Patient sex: M
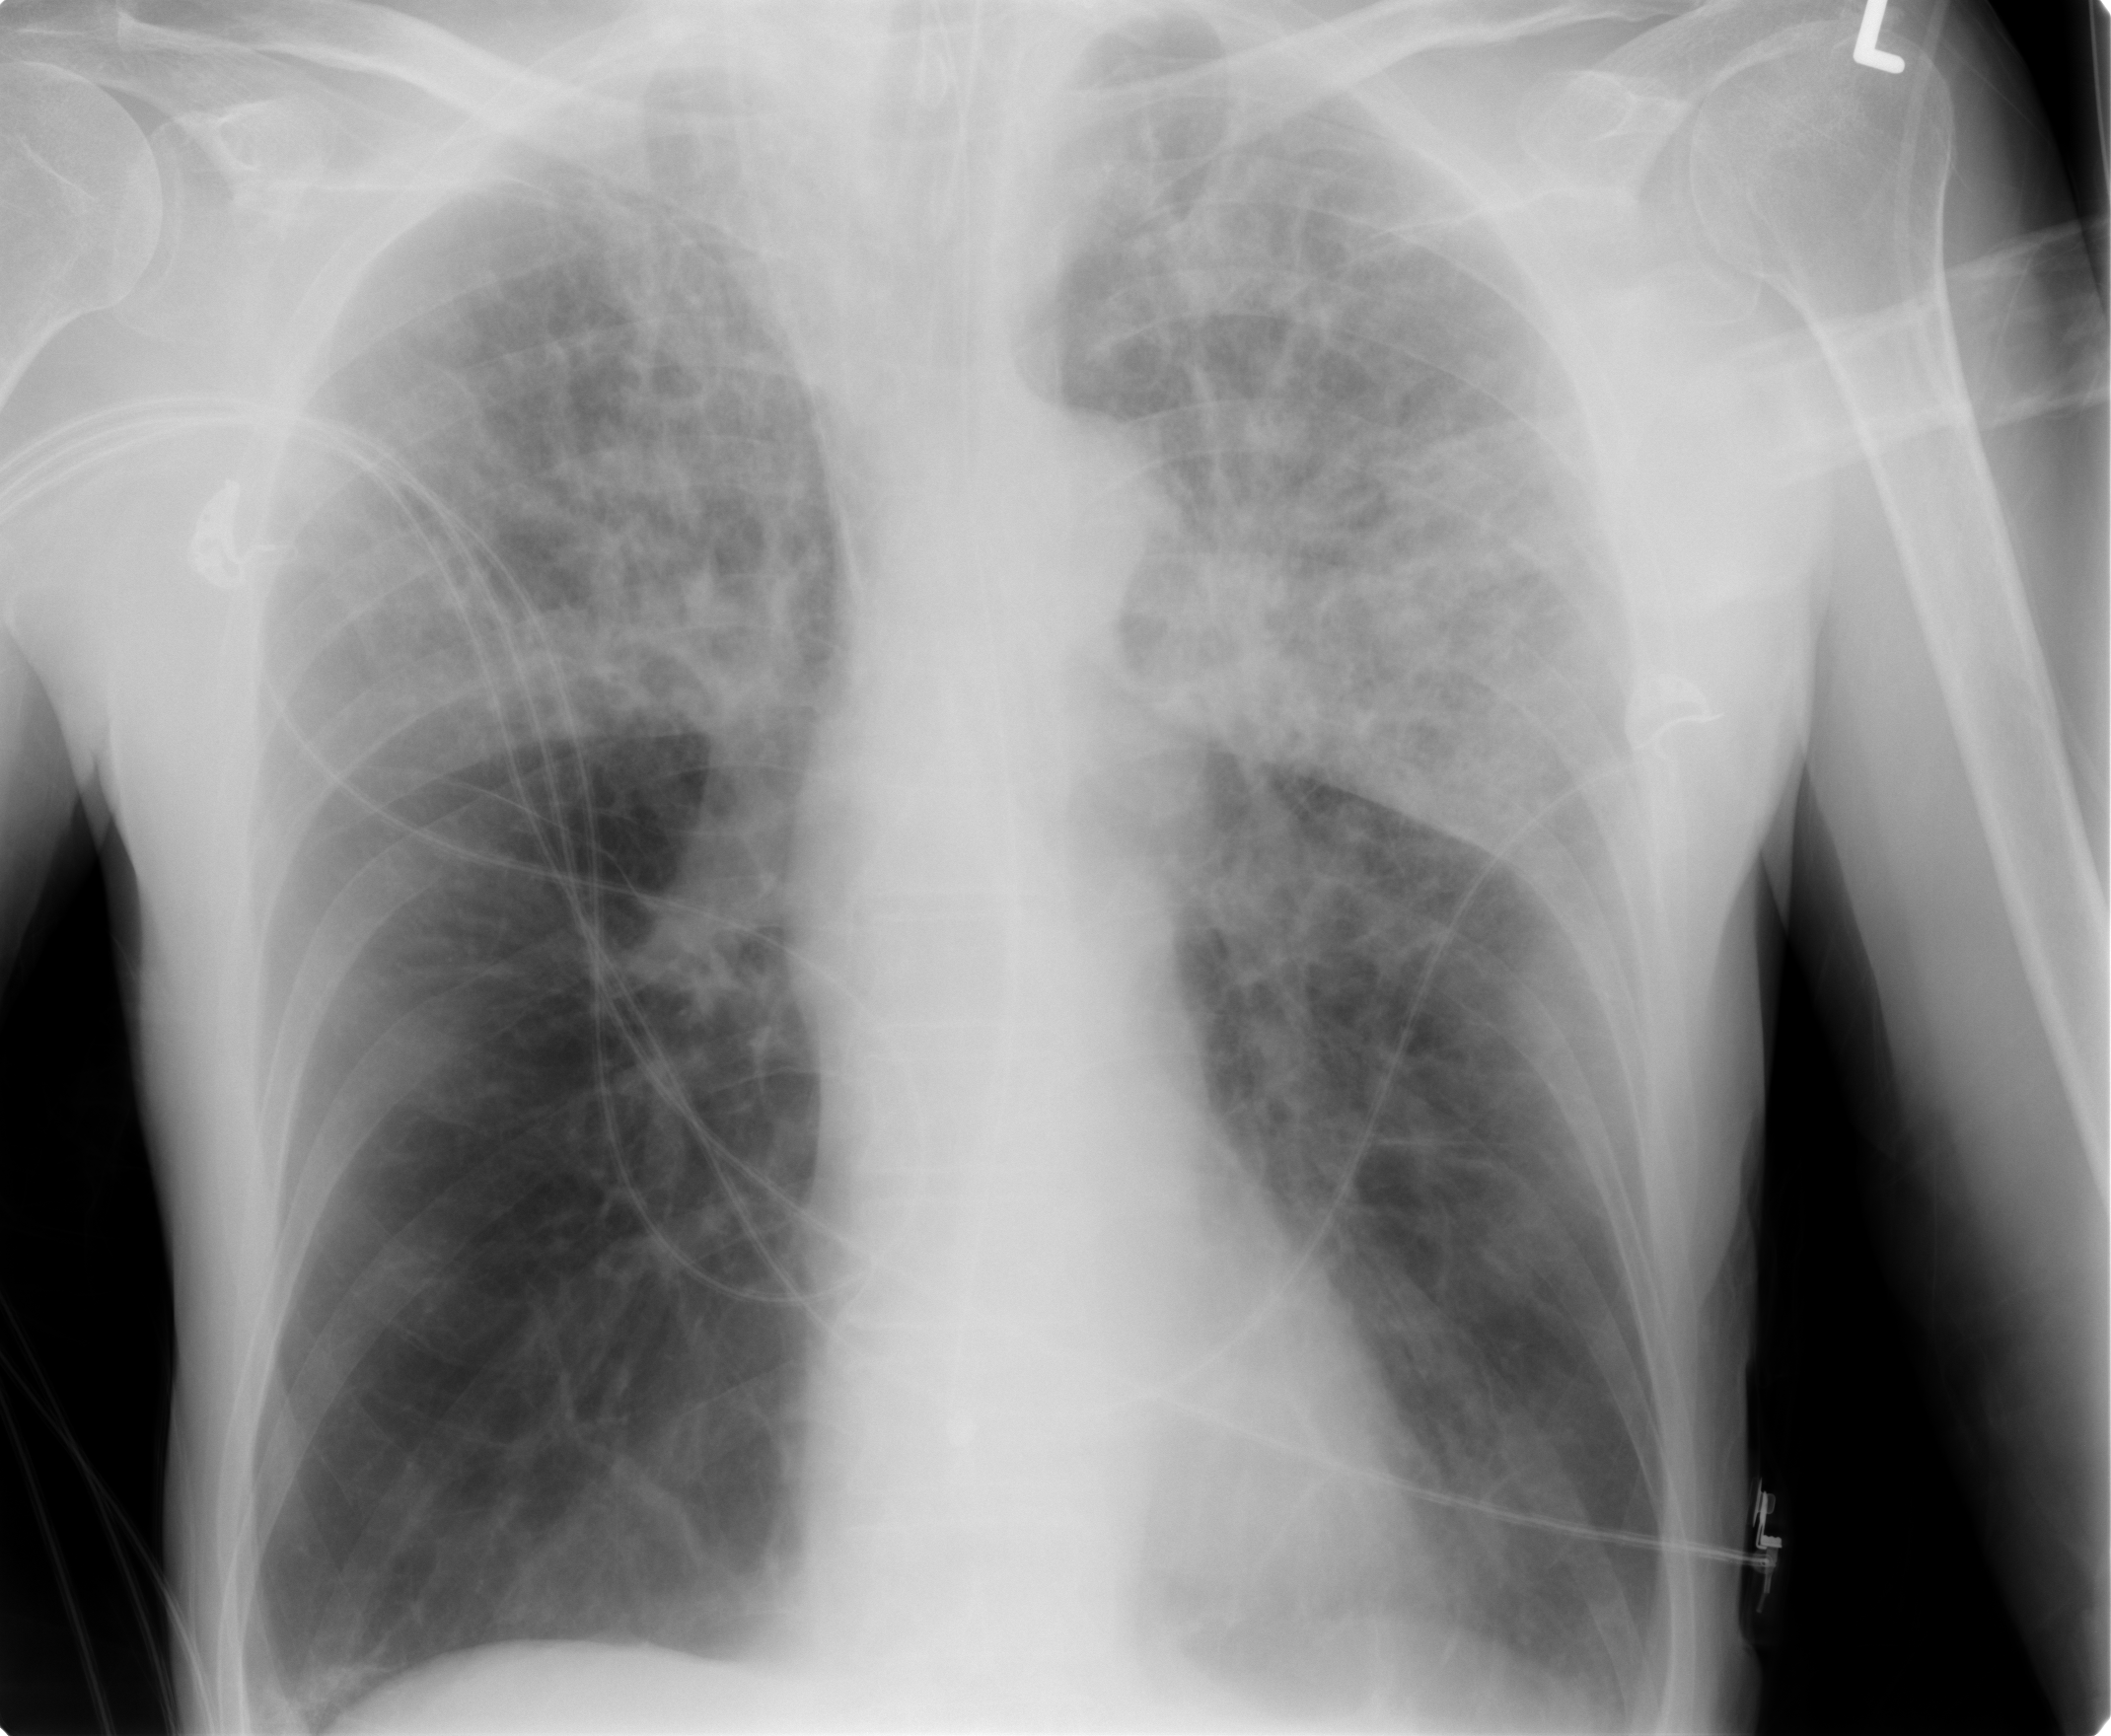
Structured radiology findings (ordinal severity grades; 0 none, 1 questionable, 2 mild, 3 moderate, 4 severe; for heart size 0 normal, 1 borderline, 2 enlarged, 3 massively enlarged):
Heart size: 0
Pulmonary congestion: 0
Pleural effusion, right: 0
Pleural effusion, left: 0
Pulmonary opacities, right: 4
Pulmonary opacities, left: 4
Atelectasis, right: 0
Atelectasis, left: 0